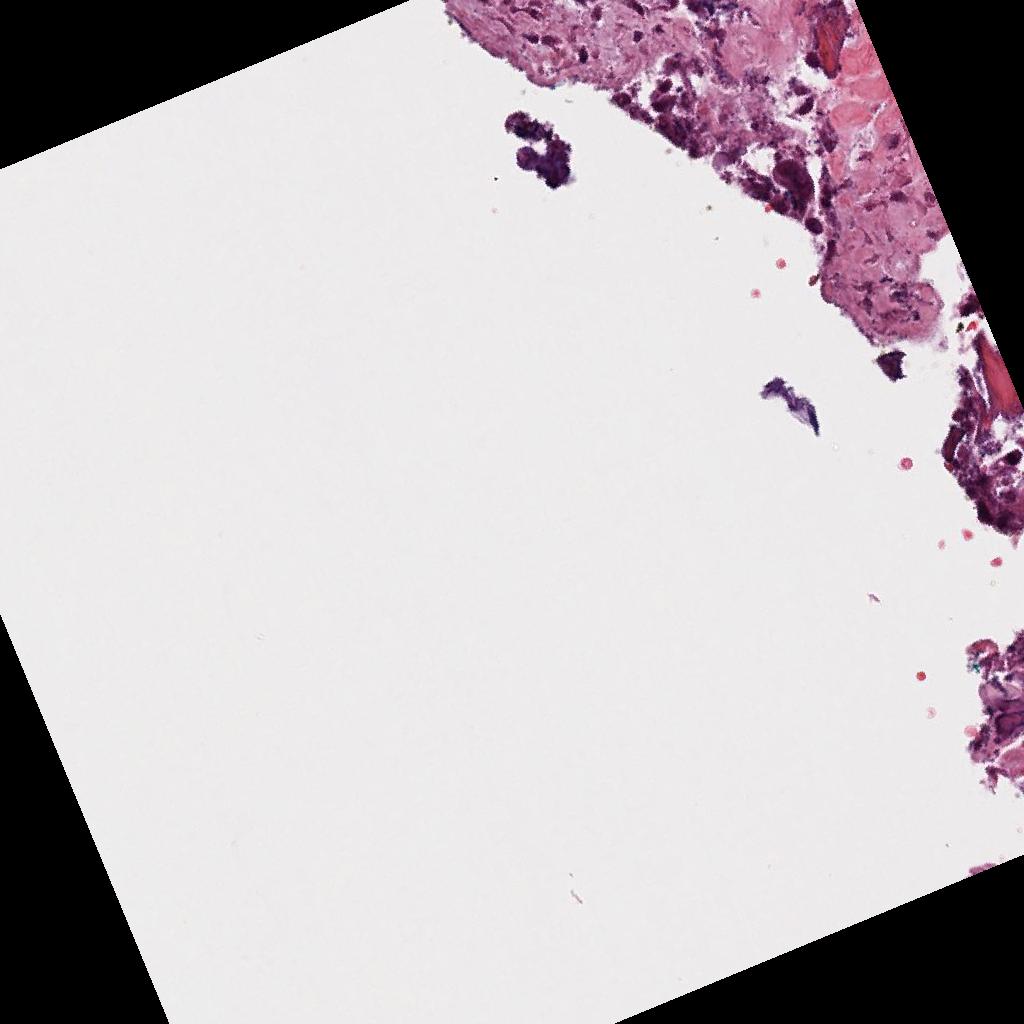
Label: Viable